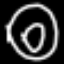
Label: donut